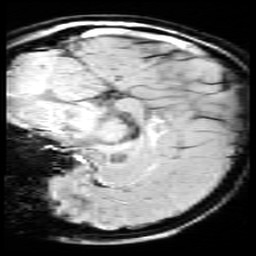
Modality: SWI
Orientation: sagittal
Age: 9
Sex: female
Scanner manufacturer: siemens
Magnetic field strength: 3 T
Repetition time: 0.027 s
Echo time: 0.02 s